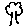
Label: tree